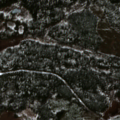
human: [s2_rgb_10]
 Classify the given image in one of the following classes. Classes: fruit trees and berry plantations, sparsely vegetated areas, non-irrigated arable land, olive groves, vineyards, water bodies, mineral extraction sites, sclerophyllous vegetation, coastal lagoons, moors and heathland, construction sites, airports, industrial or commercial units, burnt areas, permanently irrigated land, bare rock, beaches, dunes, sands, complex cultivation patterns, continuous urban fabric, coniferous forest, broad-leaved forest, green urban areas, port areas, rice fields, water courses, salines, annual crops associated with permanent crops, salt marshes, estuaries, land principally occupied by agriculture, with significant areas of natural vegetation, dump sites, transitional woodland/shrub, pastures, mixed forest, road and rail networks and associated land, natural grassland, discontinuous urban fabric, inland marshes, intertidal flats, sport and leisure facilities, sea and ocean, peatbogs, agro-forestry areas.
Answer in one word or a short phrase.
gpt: coniferous forest, transitional woodland/shrub